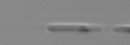
Label: Skeletonema